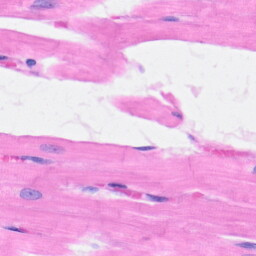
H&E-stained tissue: Heart